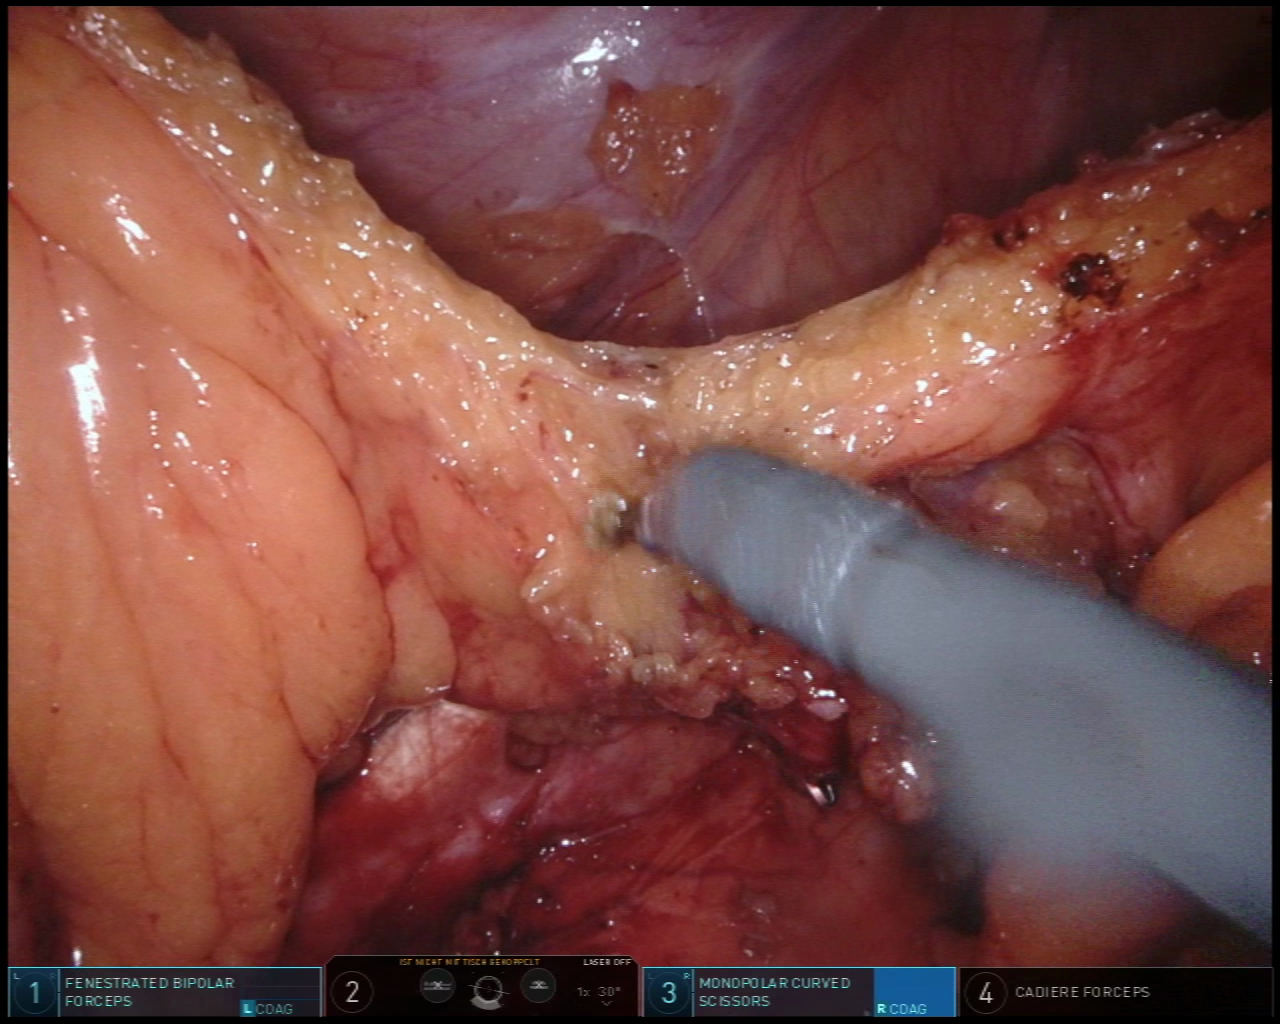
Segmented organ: ureter
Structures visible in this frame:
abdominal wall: yes
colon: no
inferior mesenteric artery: no
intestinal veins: no
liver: no
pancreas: no
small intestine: no
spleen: no
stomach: no
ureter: yes
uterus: no
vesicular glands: no